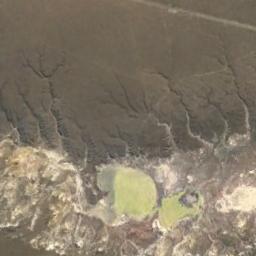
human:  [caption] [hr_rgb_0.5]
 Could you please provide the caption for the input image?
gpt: The desert is on the hill full of black sand .

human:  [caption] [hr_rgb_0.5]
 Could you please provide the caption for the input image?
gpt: At the edge of the desert you can see two lakes and an oasis nourished by the lake .

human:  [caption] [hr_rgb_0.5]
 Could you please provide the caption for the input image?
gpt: The desert has dark gray soil and many ravines of different sizes and two lawns are next to the desert .

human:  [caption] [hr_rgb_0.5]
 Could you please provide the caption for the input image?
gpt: There are many lines in the desert .

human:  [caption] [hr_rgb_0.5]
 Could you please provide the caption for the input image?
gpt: A bay desert covered with bare land beside some rocks .